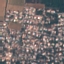
Land use / land cover: Residential